Question: When I initially setup Cloudfront, I created the Cloudfront Distribution first. It was very confusing because at the time, I knew nothing about the S3 Management Console. The S3 MC is where you create buckets. Cloudfront request one of these buckets when you are creating the Distribution.
For someone setting up a brand new S3 account, what is the correct order: S3 Bucket then Cloudfront Distribution or vice versa?
When creating a Distribution, is there only thing required the "Origin Domain Name"? I've included a screenshot of the upper half Distribution setup form.

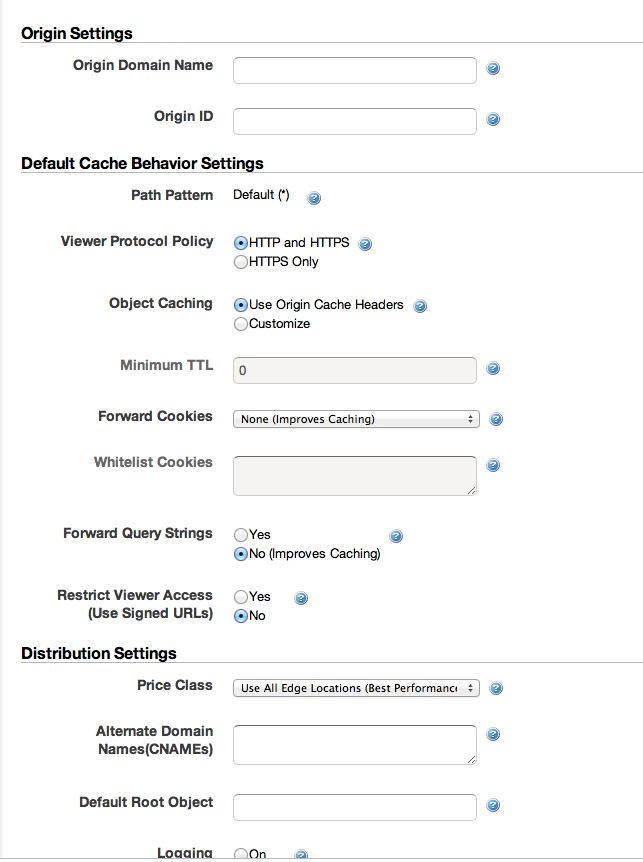
Answer: > For someone setting up a brand new S3 account, what is the correct order:
If your CloudFront content is to be coming from S3, setup your S3 bucket first
> When creating a Distribution, is there only thing required the "Origin Domain Name"
Potentially yes, the defaults for the remaining settings will be good enough in many cases. Here's a step by step if you want to <URL>
The CloudFront distribution may take 20 minutes to activate, and then use the S3 Management console as required to set permissions and possibly other options on the S3 bucket.
Good luck!